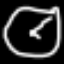
Label: clock